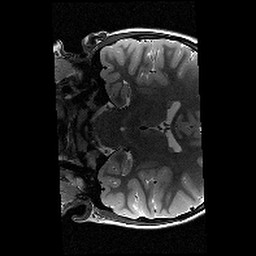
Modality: T2w
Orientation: coronal
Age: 9
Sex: male
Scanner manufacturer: siemens
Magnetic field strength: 3 T
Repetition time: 9.23 s
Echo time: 0.067 s